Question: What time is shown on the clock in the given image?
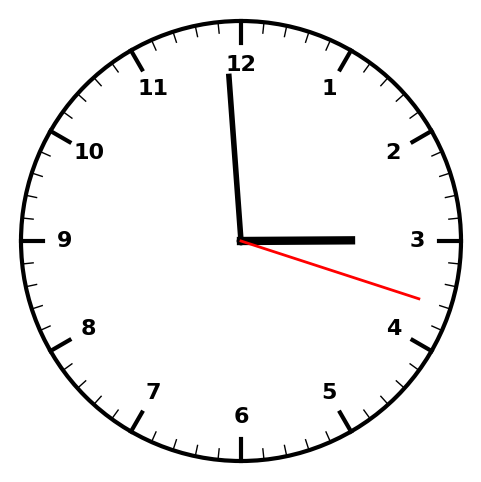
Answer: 02:59:18